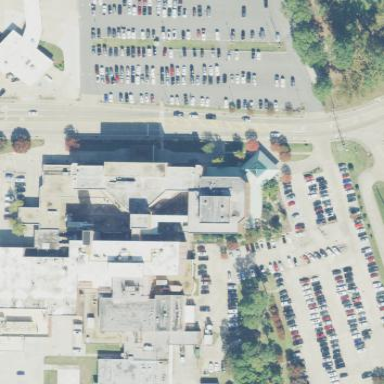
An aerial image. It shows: Hospital providing healthcare services.